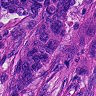
Metastatic tissue present: yes